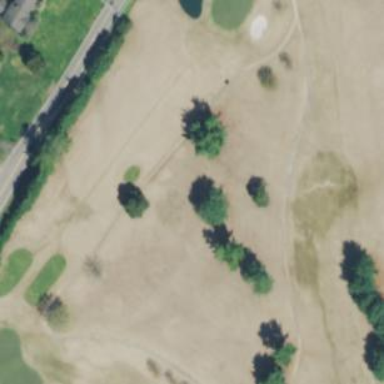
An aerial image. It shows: Golf fairway surrounded by grass.